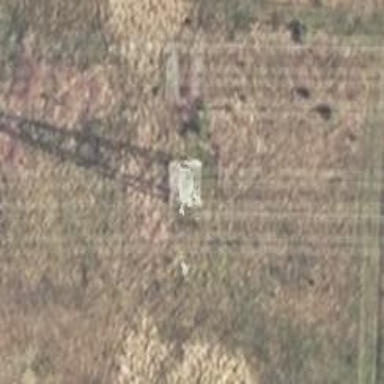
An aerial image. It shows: Power tower.